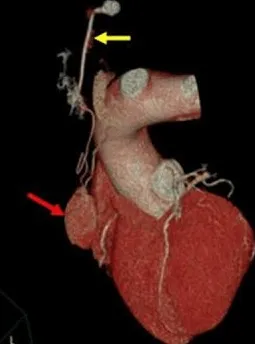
(B) A 3-dimensional reconstructed CT image of the mass with arterial supply from the right internal mammary artery (yellow arrow).
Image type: radiology (ct)